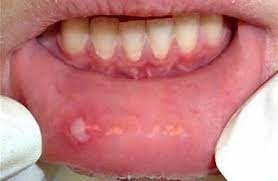
Condition: Mouth Ulcer